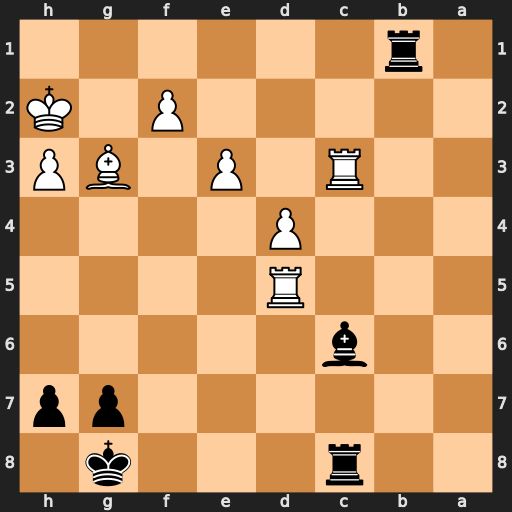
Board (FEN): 2r3k1/6pp/2b5/3R4/3P4/2R1P1BP/5P1K/1r6
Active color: b
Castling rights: -
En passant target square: -
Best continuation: Rh1+ Kxh1 Bxd5+ Kh2 Rxc3